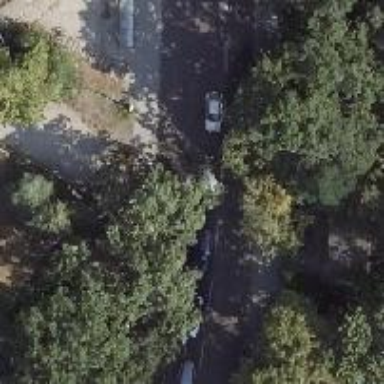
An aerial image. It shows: Unmarked crossing on the road.